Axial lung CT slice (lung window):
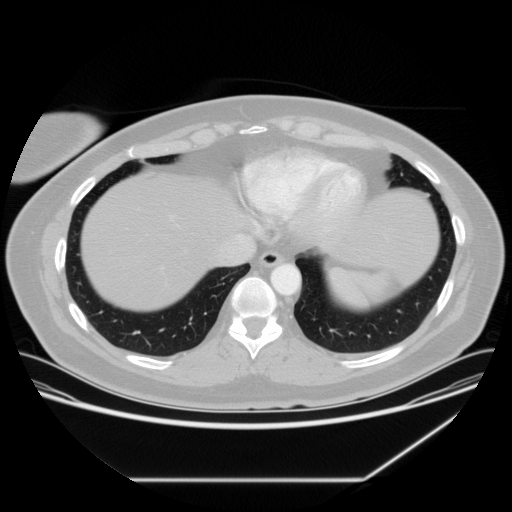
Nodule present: no